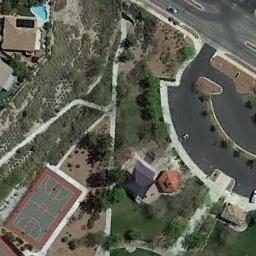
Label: basketball_court